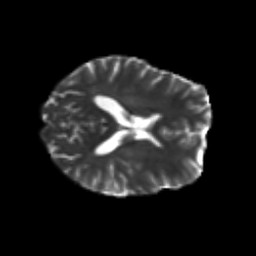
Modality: T2w
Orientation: axial
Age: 23
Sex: female
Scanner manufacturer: siemens
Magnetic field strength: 3 T
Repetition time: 3.5 s
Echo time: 0.113 s